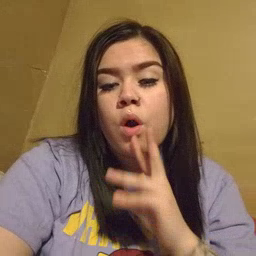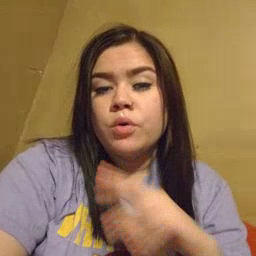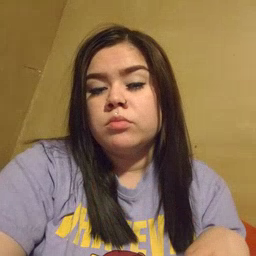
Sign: water